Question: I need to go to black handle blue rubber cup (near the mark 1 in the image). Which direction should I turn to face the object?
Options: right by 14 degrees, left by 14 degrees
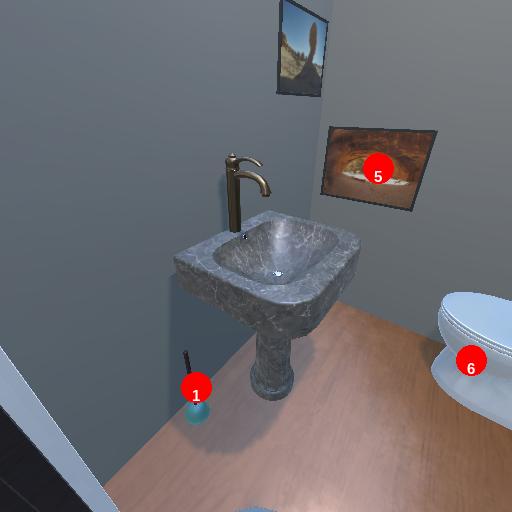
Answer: right by 14 degrees